Field crop: maize
Growth stage: 1
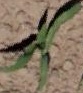
Species: maize